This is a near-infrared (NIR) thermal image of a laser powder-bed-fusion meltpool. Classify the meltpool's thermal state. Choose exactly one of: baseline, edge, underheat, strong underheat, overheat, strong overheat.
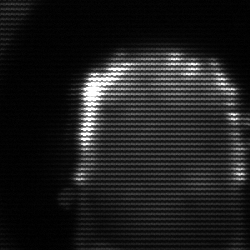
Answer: baseline